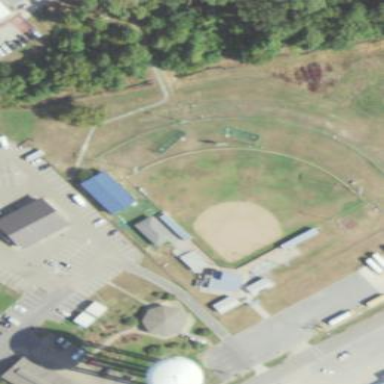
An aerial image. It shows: Baseball pitch for leisure and sports activities.